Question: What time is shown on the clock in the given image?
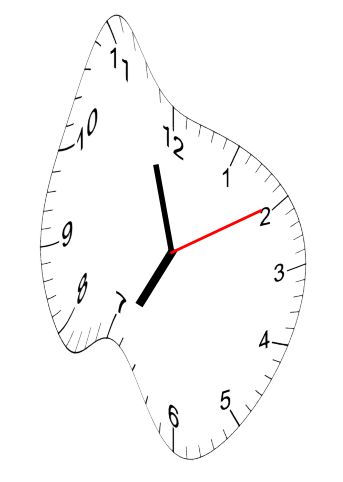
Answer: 06:57:10